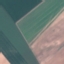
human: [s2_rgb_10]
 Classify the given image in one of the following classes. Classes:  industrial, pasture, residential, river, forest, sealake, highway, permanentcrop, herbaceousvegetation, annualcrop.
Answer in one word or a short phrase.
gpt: AnnualCrop